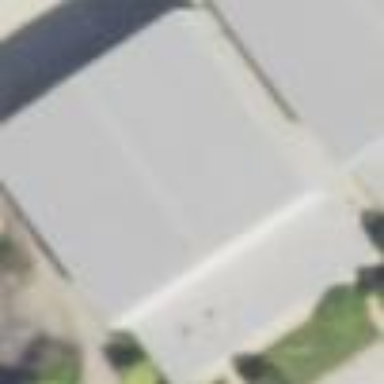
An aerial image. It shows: Hangar at the airport.